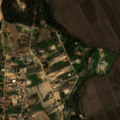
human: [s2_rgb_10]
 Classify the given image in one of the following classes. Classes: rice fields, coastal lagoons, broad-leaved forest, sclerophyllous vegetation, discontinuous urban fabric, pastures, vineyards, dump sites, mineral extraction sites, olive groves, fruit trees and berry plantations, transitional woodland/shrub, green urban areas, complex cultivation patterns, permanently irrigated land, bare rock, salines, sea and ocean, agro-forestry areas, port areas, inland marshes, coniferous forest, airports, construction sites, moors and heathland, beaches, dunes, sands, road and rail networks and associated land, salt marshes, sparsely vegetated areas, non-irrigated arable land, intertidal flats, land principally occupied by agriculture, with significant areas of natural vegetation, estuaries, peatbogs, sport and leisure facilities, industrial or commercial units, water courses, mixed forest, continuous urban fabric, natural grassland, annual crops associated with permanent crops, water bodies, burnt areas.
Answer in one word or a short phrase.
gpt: permanently irrigated land, rice fields, complex cultivation patterns, coniferous forest, transitional woodland/shrub